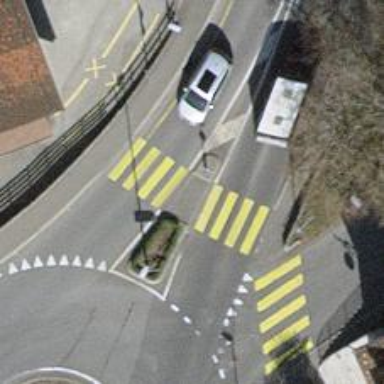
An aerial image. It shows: Traffic calming island.